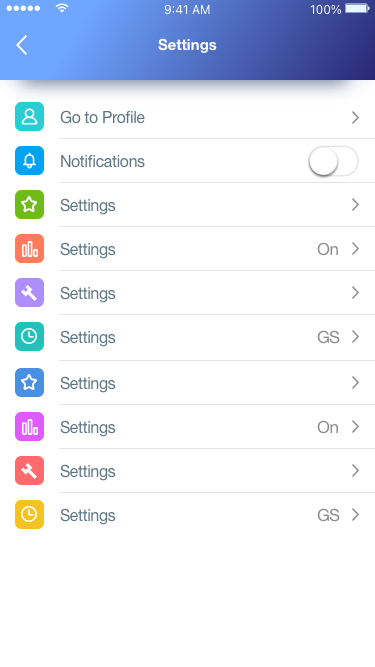
Text in this UI design:
GS
Settings
Settings
On
Settings
Settings
Notifications
Go to Profile
GS
Settings
Settings
On
Settings
Settings
Settings